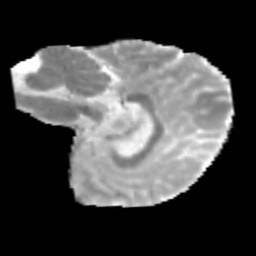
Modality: MD
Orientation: sagittal
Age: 11
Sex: male
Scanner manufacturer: siemens
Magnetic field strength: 3 T
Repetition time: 3.8 s
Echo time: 0.07 s